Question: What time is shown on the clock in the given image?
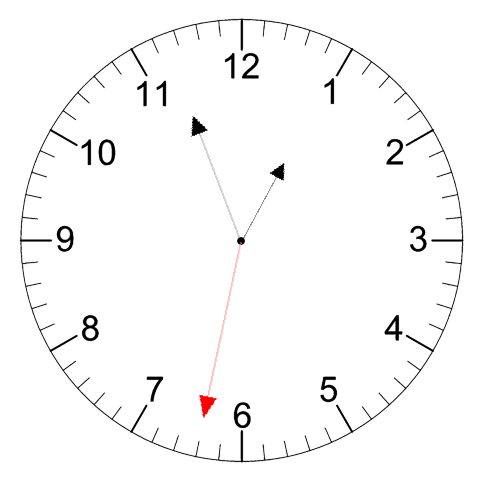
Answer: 12:56:32